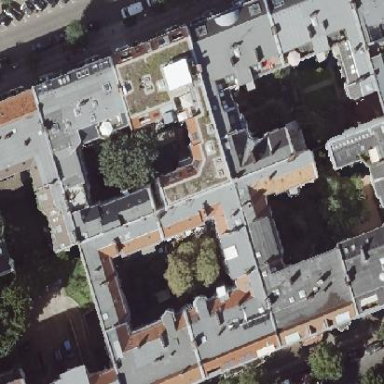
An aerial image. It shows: Building with apartments featuring unique double saltbox roof shape.